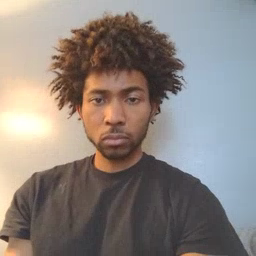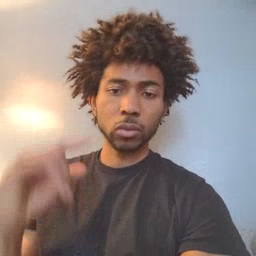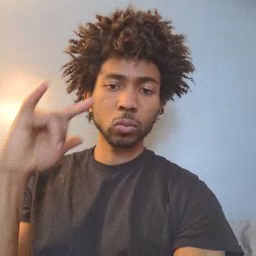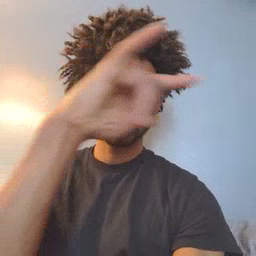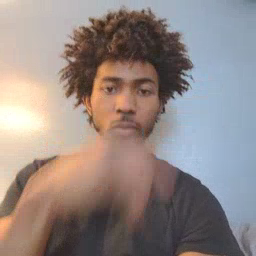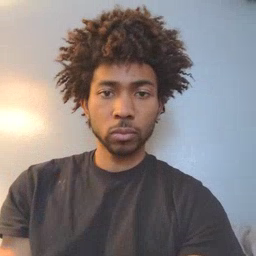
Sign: airplane